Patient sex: M
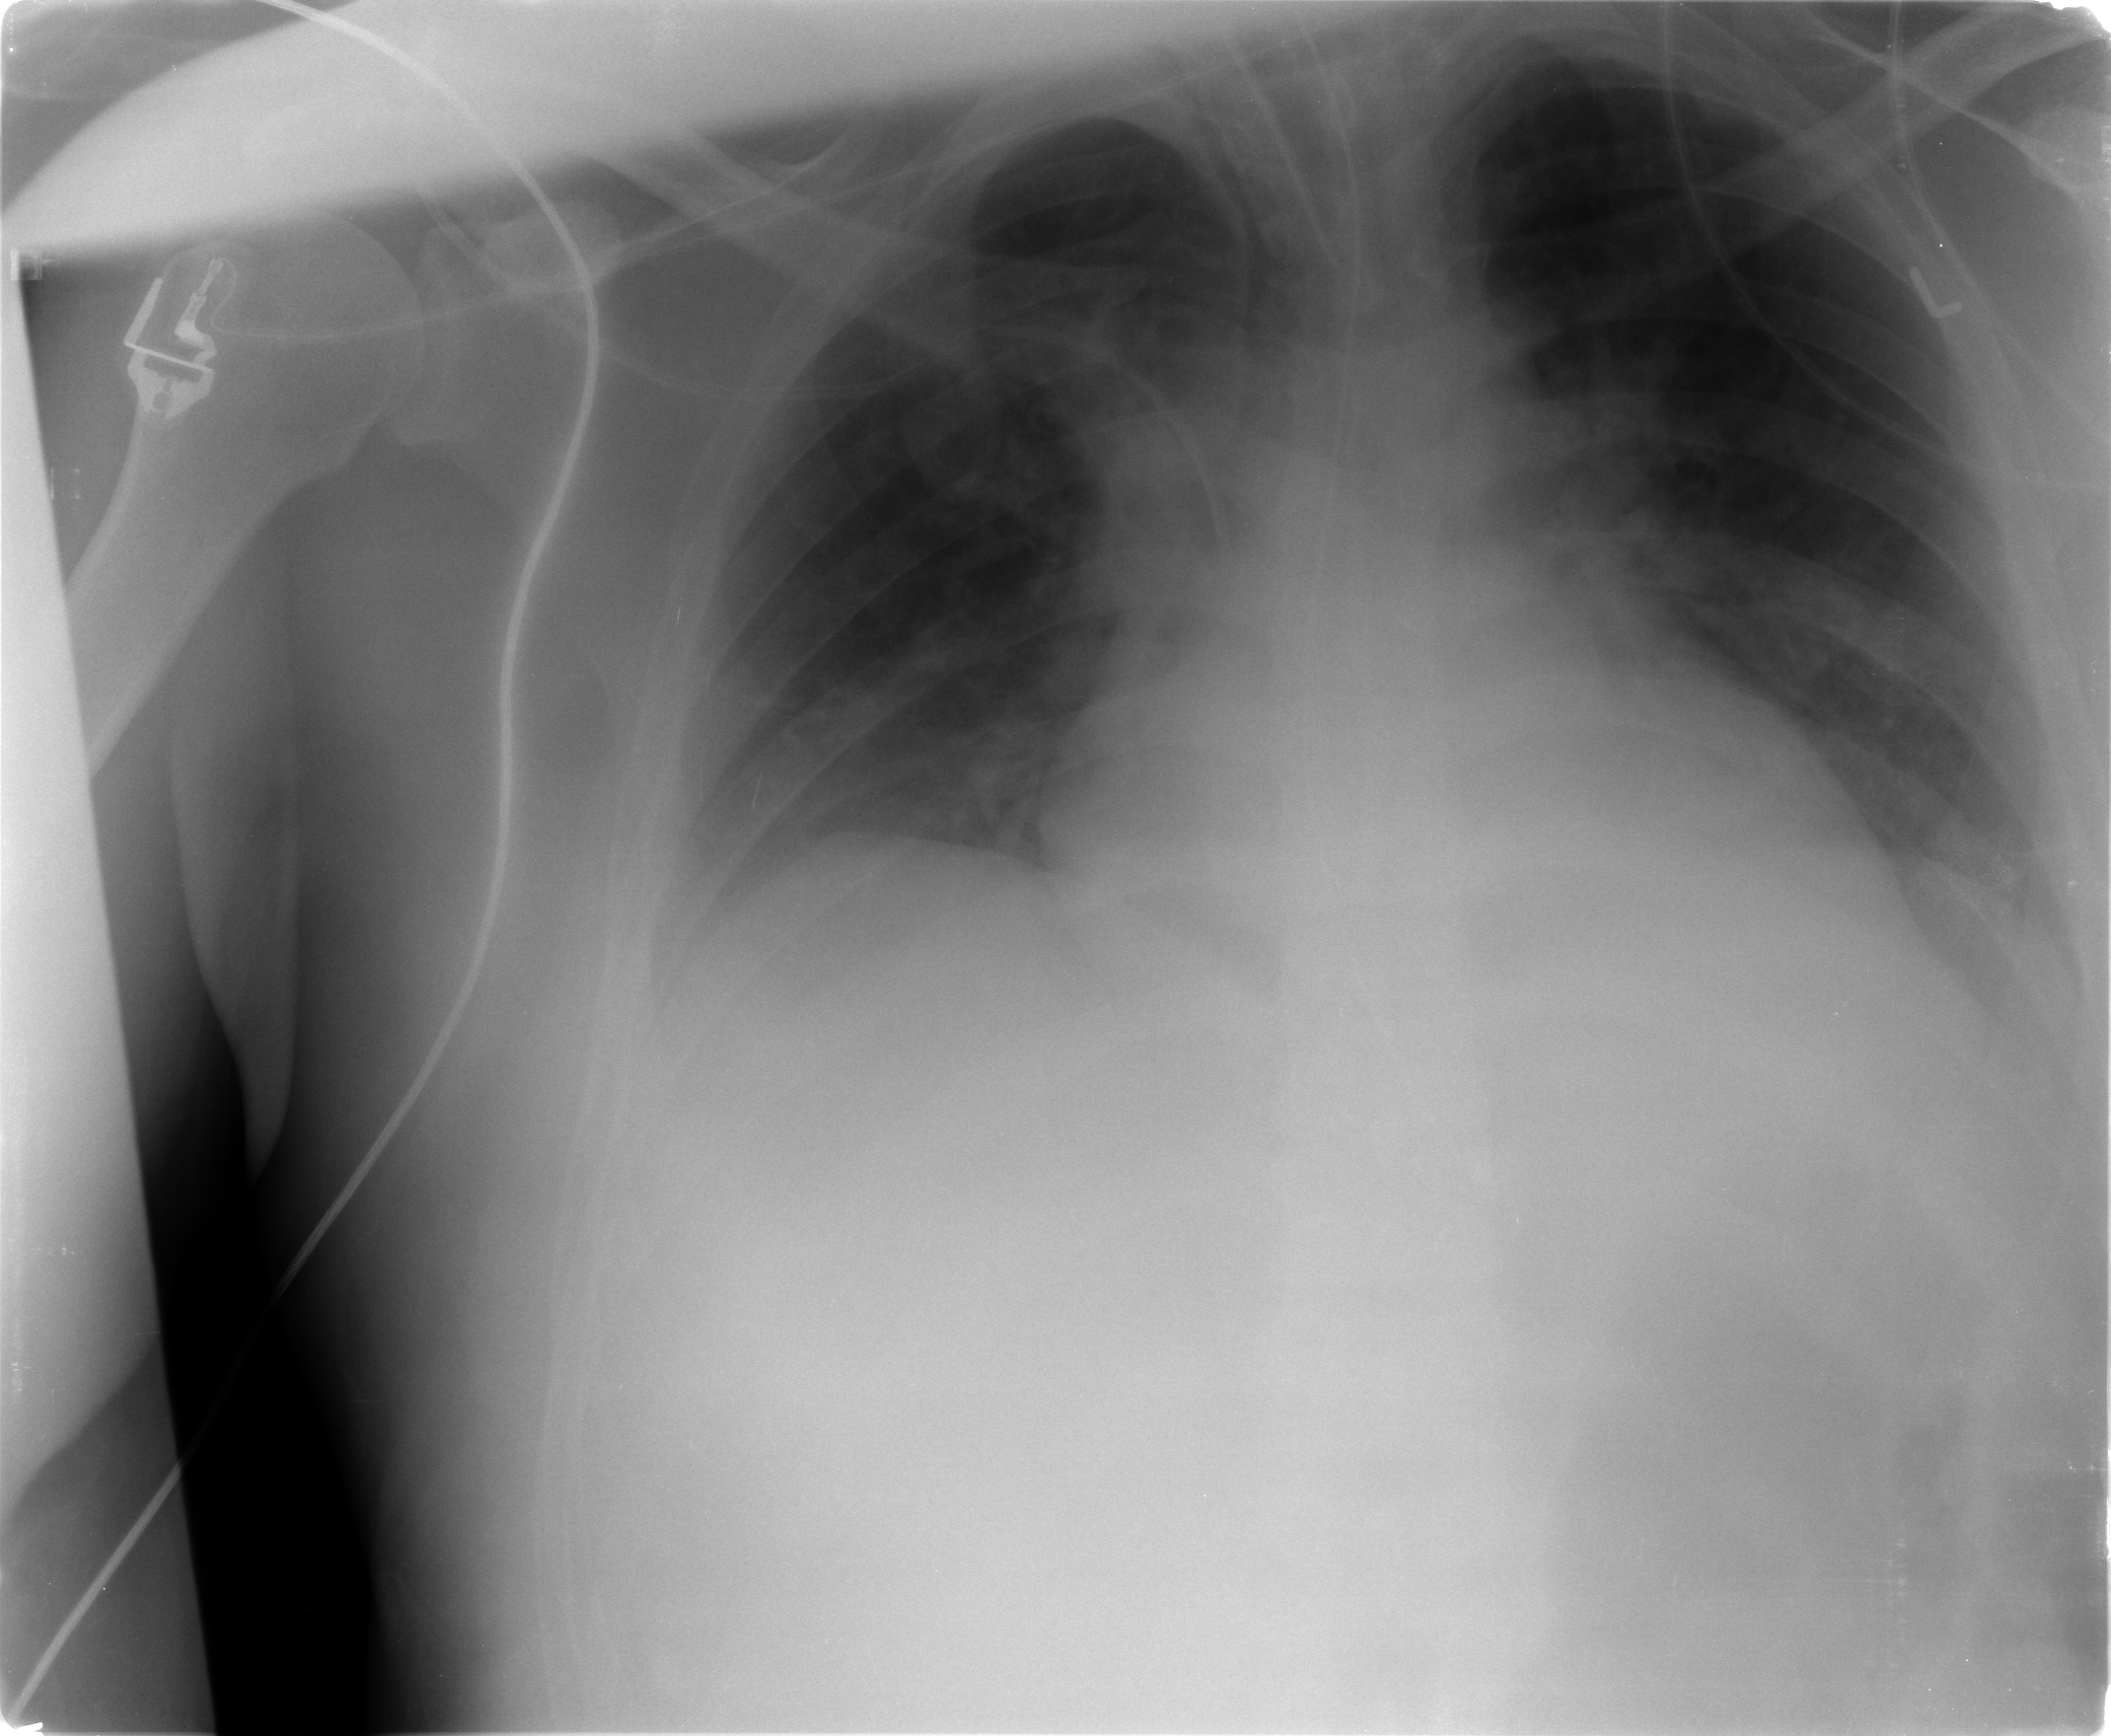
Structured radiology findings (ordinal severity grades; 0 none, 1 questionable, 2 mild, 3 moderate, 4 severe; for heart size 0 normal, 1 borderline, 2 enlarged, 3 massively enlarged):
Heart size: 0
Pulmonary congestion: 0
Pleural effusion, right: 0
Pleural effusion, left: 0
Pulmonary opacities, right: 2
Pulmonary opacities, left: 2
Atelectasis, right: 2
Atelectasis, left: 2